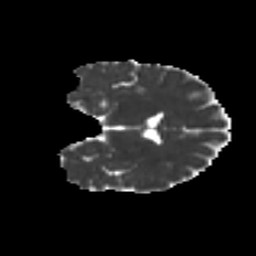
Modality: MD
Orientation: coronal
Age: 27
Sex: female
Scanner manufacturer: ge
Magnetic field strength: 3 T
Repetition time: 7.8 s
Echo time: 0.0606 s